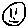
Label: smiley face